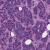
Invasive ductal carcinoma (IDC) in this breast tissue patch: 1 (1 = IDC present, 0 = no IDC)